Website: lowes
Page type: delivery-shipping
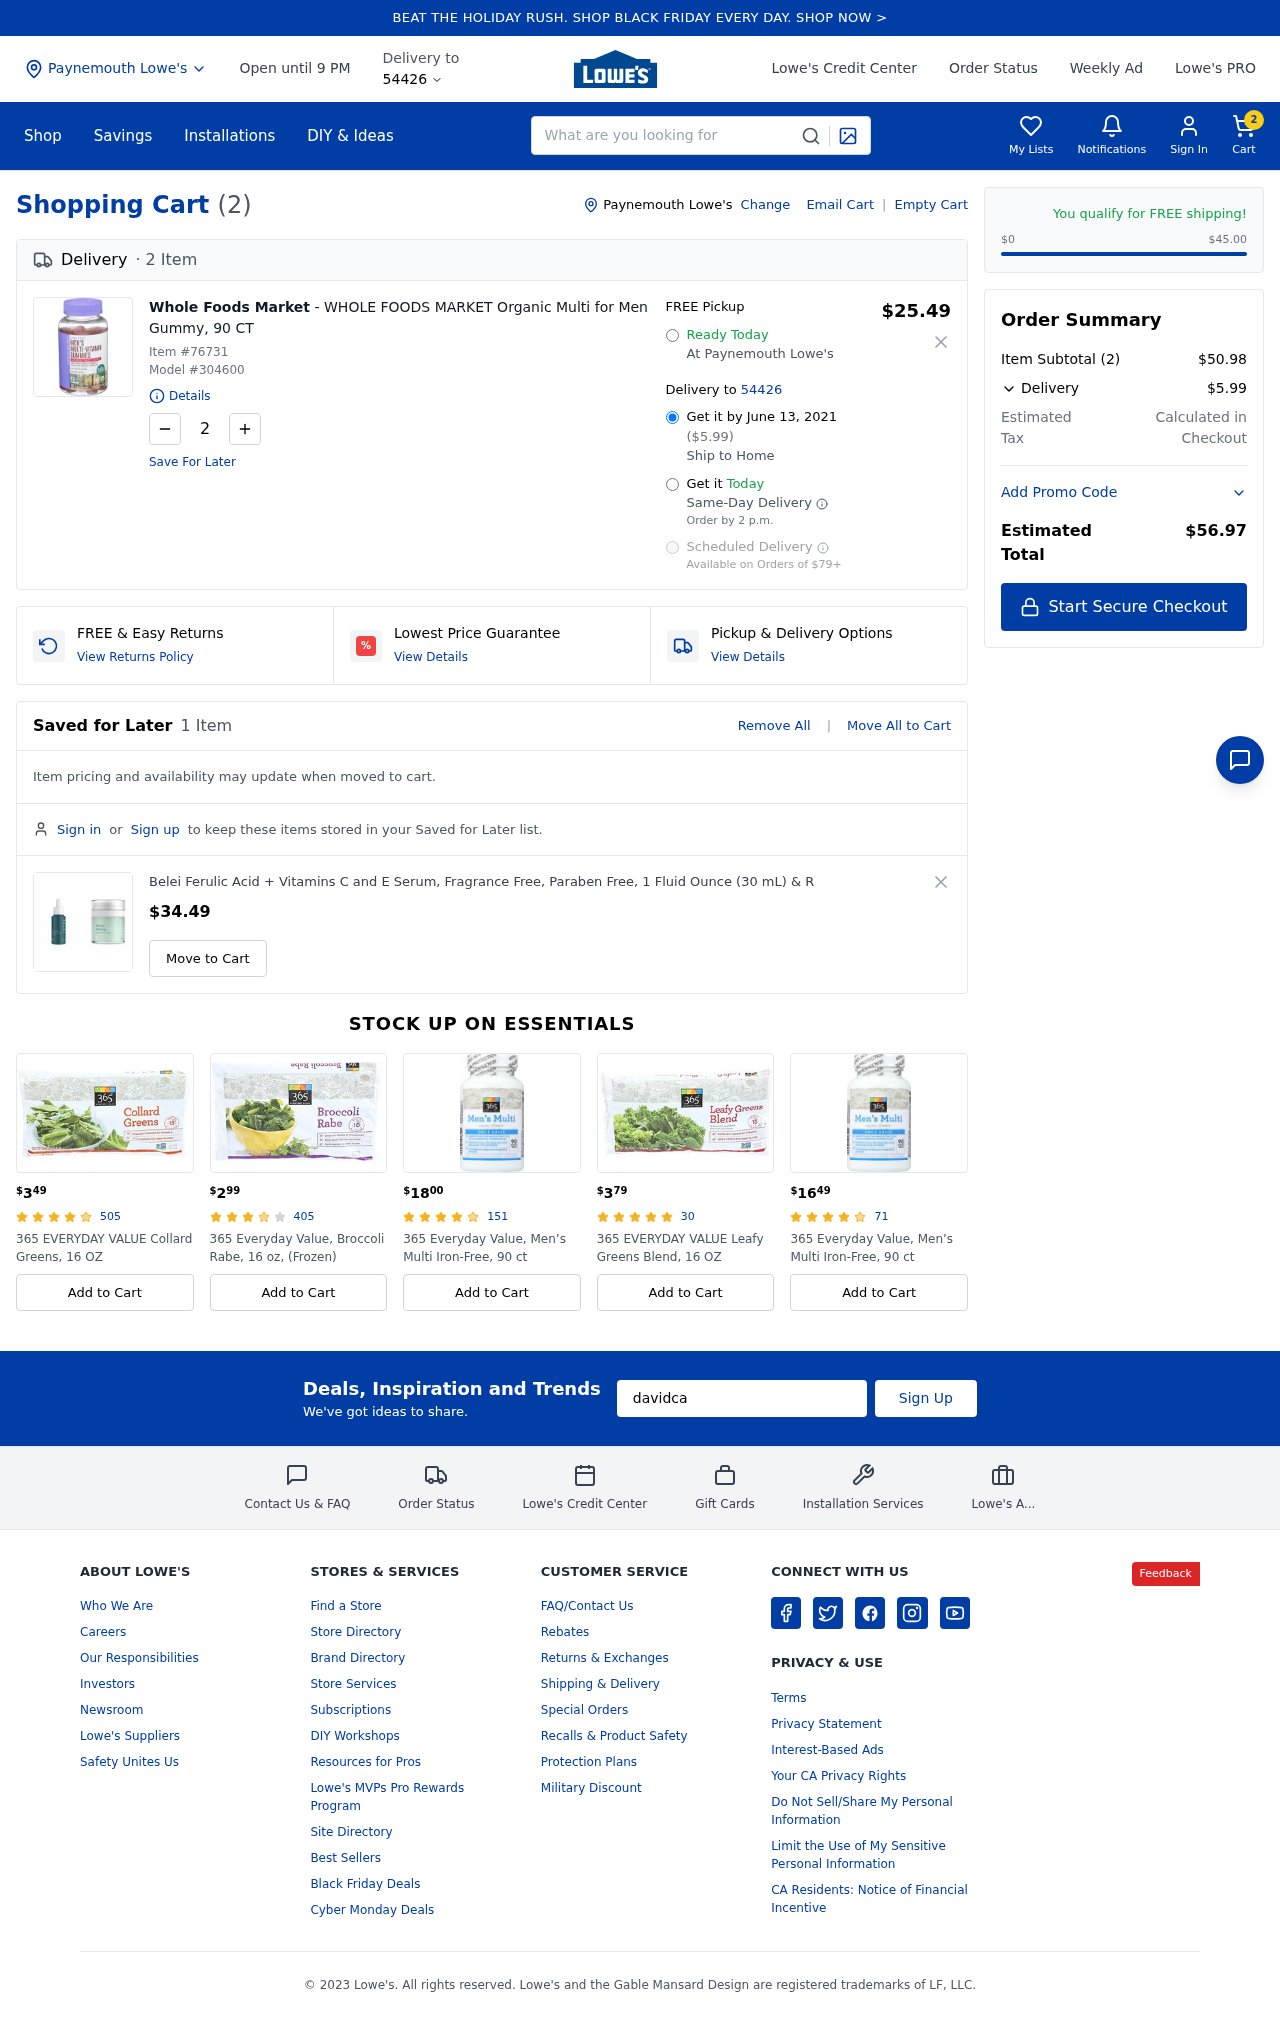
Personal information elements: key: PII_CITY
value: Paynemouth
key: PII_EMAIL
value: davidcampbell@yahoo.com
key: PII_POSTCODE
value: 54426
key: PII_CITY2
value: Paynemouth
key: PII_CITY3
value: Paynemouth
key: PII_POSTCODE2
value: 54426
Product elements: key: PRODUCT1_BRAND
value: Whole Foods Market
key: PRODUCT1_NAME
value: WHOLE FOODS MARKET Organic Multi for Men Gummy, 90 CT
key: PRODUCT1_PRICE
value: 25.49
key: PRODUCT1_QUANTITY
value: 2
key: PRODUCT2_NAME
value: Belei Ferulic Acid + Vitamins C and E Serum, Fragrance Free, Paraben Free, 1 Fluid Ounce (30 mL) & R
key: PRODUCT2_PRICE
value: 34.49
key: PRODUCT1_ITEM_NUMBER
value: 76731
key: PRODUCT1_MODEL_NUMBER
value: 304600
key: PRODUCT3_PRICE
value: $349
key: PRODUCT3_NUM_RATINGS
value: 505
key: PRODUCT3_NAME
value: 365 EVERYDAY VALUE Collard Greens, 16 OZ
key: PRODUCT4_PRICE
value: $299
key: PRODUCT4_NUM_RATINGS
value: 405
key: PRODUCT4_NAME
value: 365 Everyday Value, Broccoli Rabe, 16 oz, (Frozen)
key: PRODUCT5_PRICE
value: $1800
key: PRODUCT5_NUM_RATINGS
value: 151
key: PRODUCT5_NAME
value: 365 Everyday Value, Men’s Multi Iron-Free, 90 ct
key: PRODUCT6_PRICE
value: $379
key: PRODUCT6_NUM_RATINGS
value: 30
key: PRODUCT6_NAME
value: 365 EVERYDAY VALUE Leafy Greens Blend, 16 OZ
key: PRODUCT7_PRICE
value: $1649
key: PRODUCT7_NUM_RATINGS
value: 71
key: PRODUCT7_NAME
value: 365 Everyday Value, Men’s Multi Iron-Free, 90 ct
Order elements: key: ORDER_NUM_ITEMS
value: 2
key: ORDER_DELIVERY_DATE
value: June 13, 2021
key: ORDER_SHIPPING_COST
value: $5.99
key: ORDER_SUBTOTAL
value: $50.98
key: ORDER_TOTAL
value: $56.97
Search elements: key: HEADER_SEARCH
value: What are you looking for